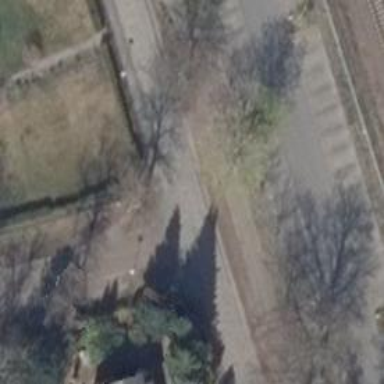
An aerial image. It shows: Asphalt sidewalk.